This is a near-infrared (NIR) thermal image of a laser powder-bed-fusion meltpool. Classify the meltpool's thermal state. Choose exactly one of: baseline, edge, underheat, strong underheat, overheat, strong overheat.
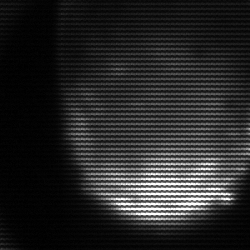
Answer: edge